Aerial crown-view tile of a tropical tree (Barro Colorado Island, Panama), acquired 20241216:
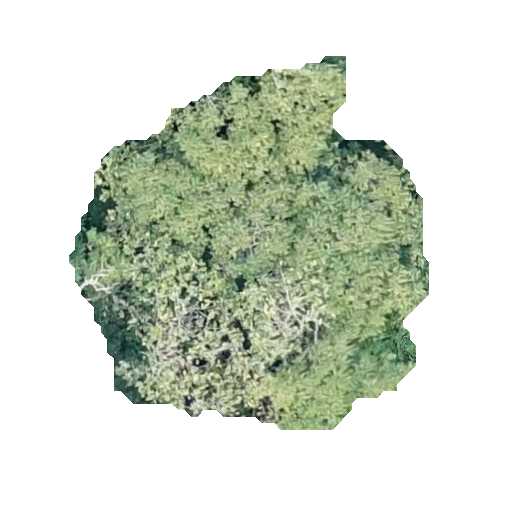
Species: Anacardium excelsum
GBIF accepted scientific name: Anacardium excelsum
Crown area: 138.973 m²